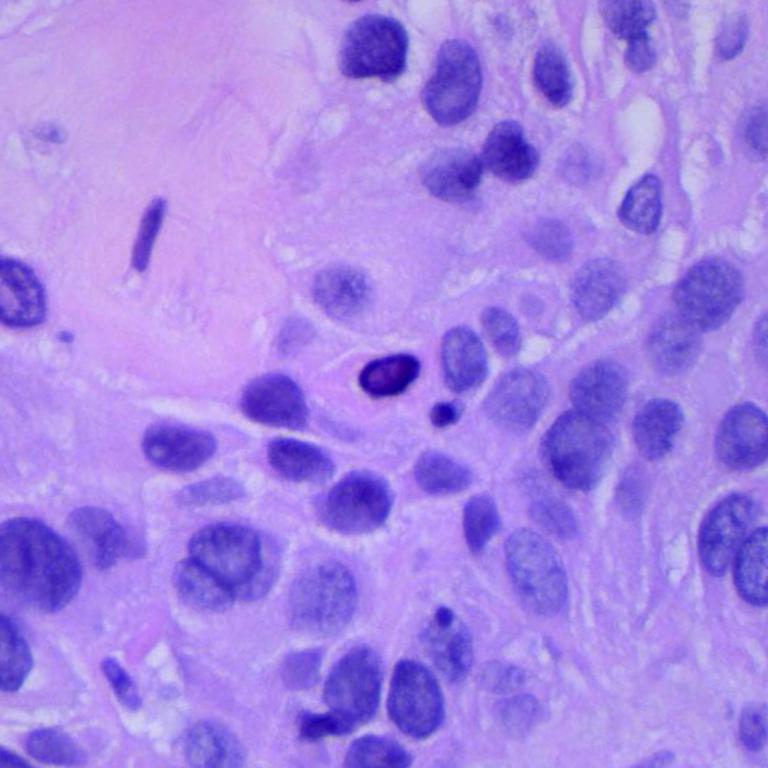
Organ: lung
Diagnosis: squamous carcinomas